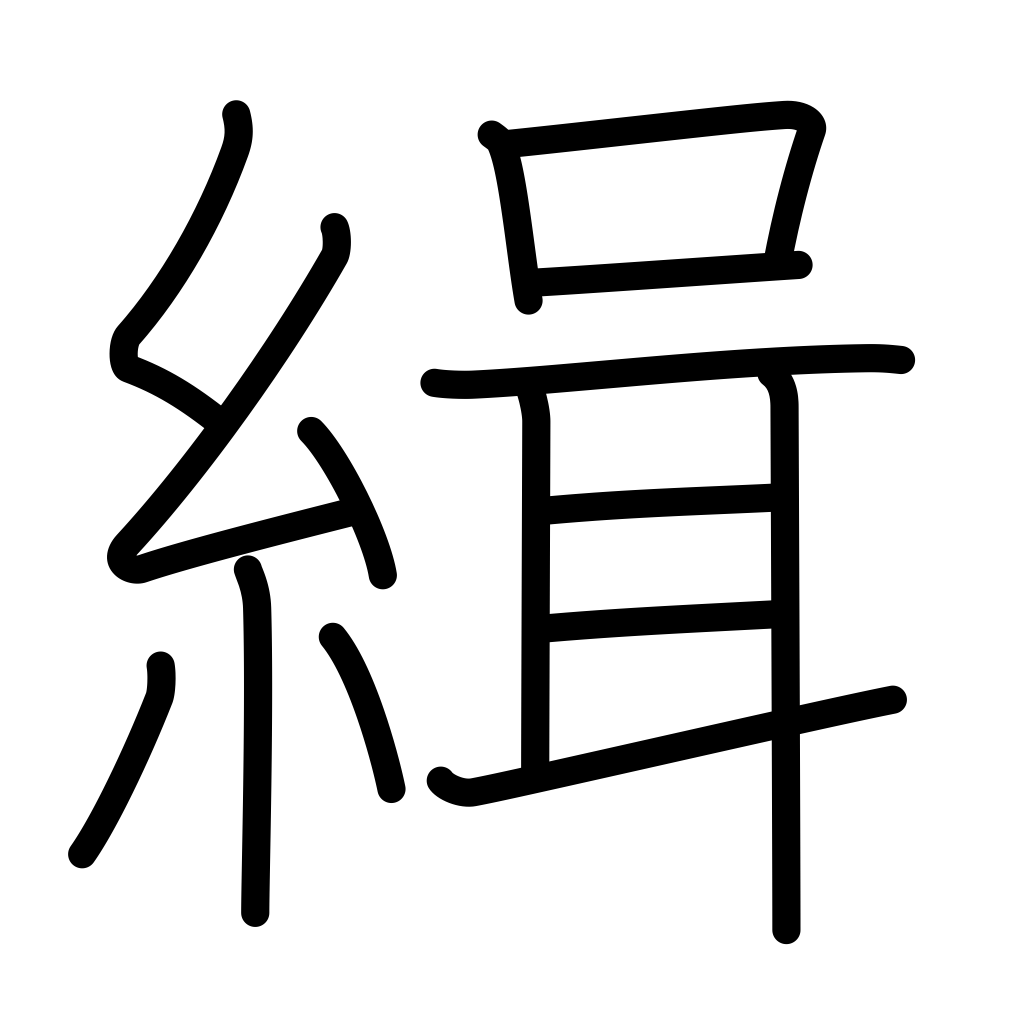
Meaning: spin thread, bring together, shine